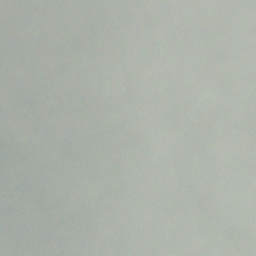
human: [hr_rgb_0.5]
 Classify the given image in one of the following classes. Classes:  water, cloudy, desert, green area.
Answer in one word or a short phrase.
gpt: cloudy